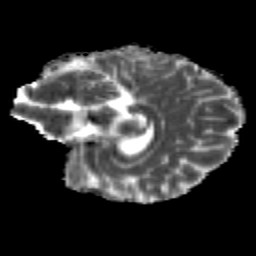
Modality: MD
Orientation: sagittal
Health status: healthy
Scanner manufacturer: siemens
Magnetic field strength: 3 T
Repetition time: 12 s
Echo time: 0.092 s